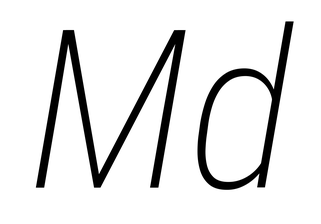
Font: Roboto-Italic_Condensed_ExtraLight_Italic